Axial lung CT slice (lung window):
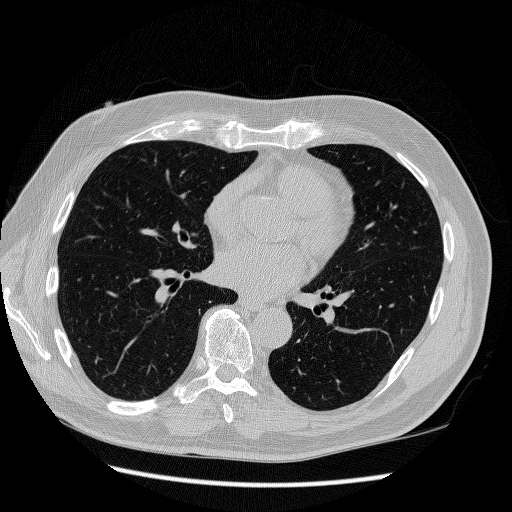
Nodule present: no